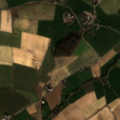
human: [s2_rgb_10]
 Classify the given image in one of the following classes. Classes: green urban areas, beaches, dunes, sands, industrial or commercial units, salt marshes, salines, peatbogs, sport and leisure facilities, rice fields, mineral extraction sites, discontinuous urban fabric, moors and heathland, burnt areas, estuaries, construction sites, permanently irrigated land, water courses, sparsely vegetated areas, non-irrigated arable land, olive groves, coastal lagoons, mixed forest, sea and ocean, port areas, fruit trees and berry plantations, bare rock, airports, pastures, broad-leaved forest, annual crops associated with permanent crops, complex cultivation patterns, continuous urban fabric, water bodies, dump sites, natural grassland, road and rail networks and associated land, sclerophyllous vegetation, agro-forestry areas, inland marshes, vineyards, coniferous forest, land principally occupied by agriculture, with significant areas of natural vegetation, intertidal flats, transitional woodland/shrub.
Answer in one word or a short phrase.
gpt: discontinuous urban fabric, non-irrigated arable land, pastures, complex cultivation patterns